Field crop: maize
Growth stage: 1
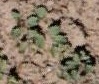
Species: convolvulus